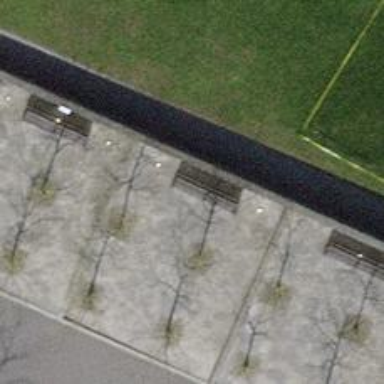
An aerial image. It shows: Bench for seating.